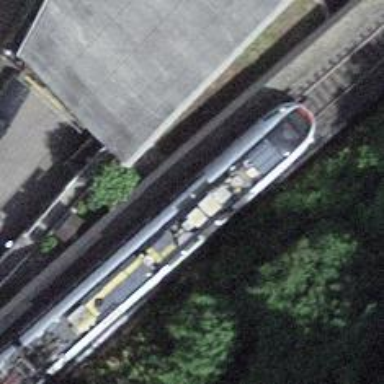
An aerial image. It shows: Single-track electrified railway with contact line.